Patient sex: M
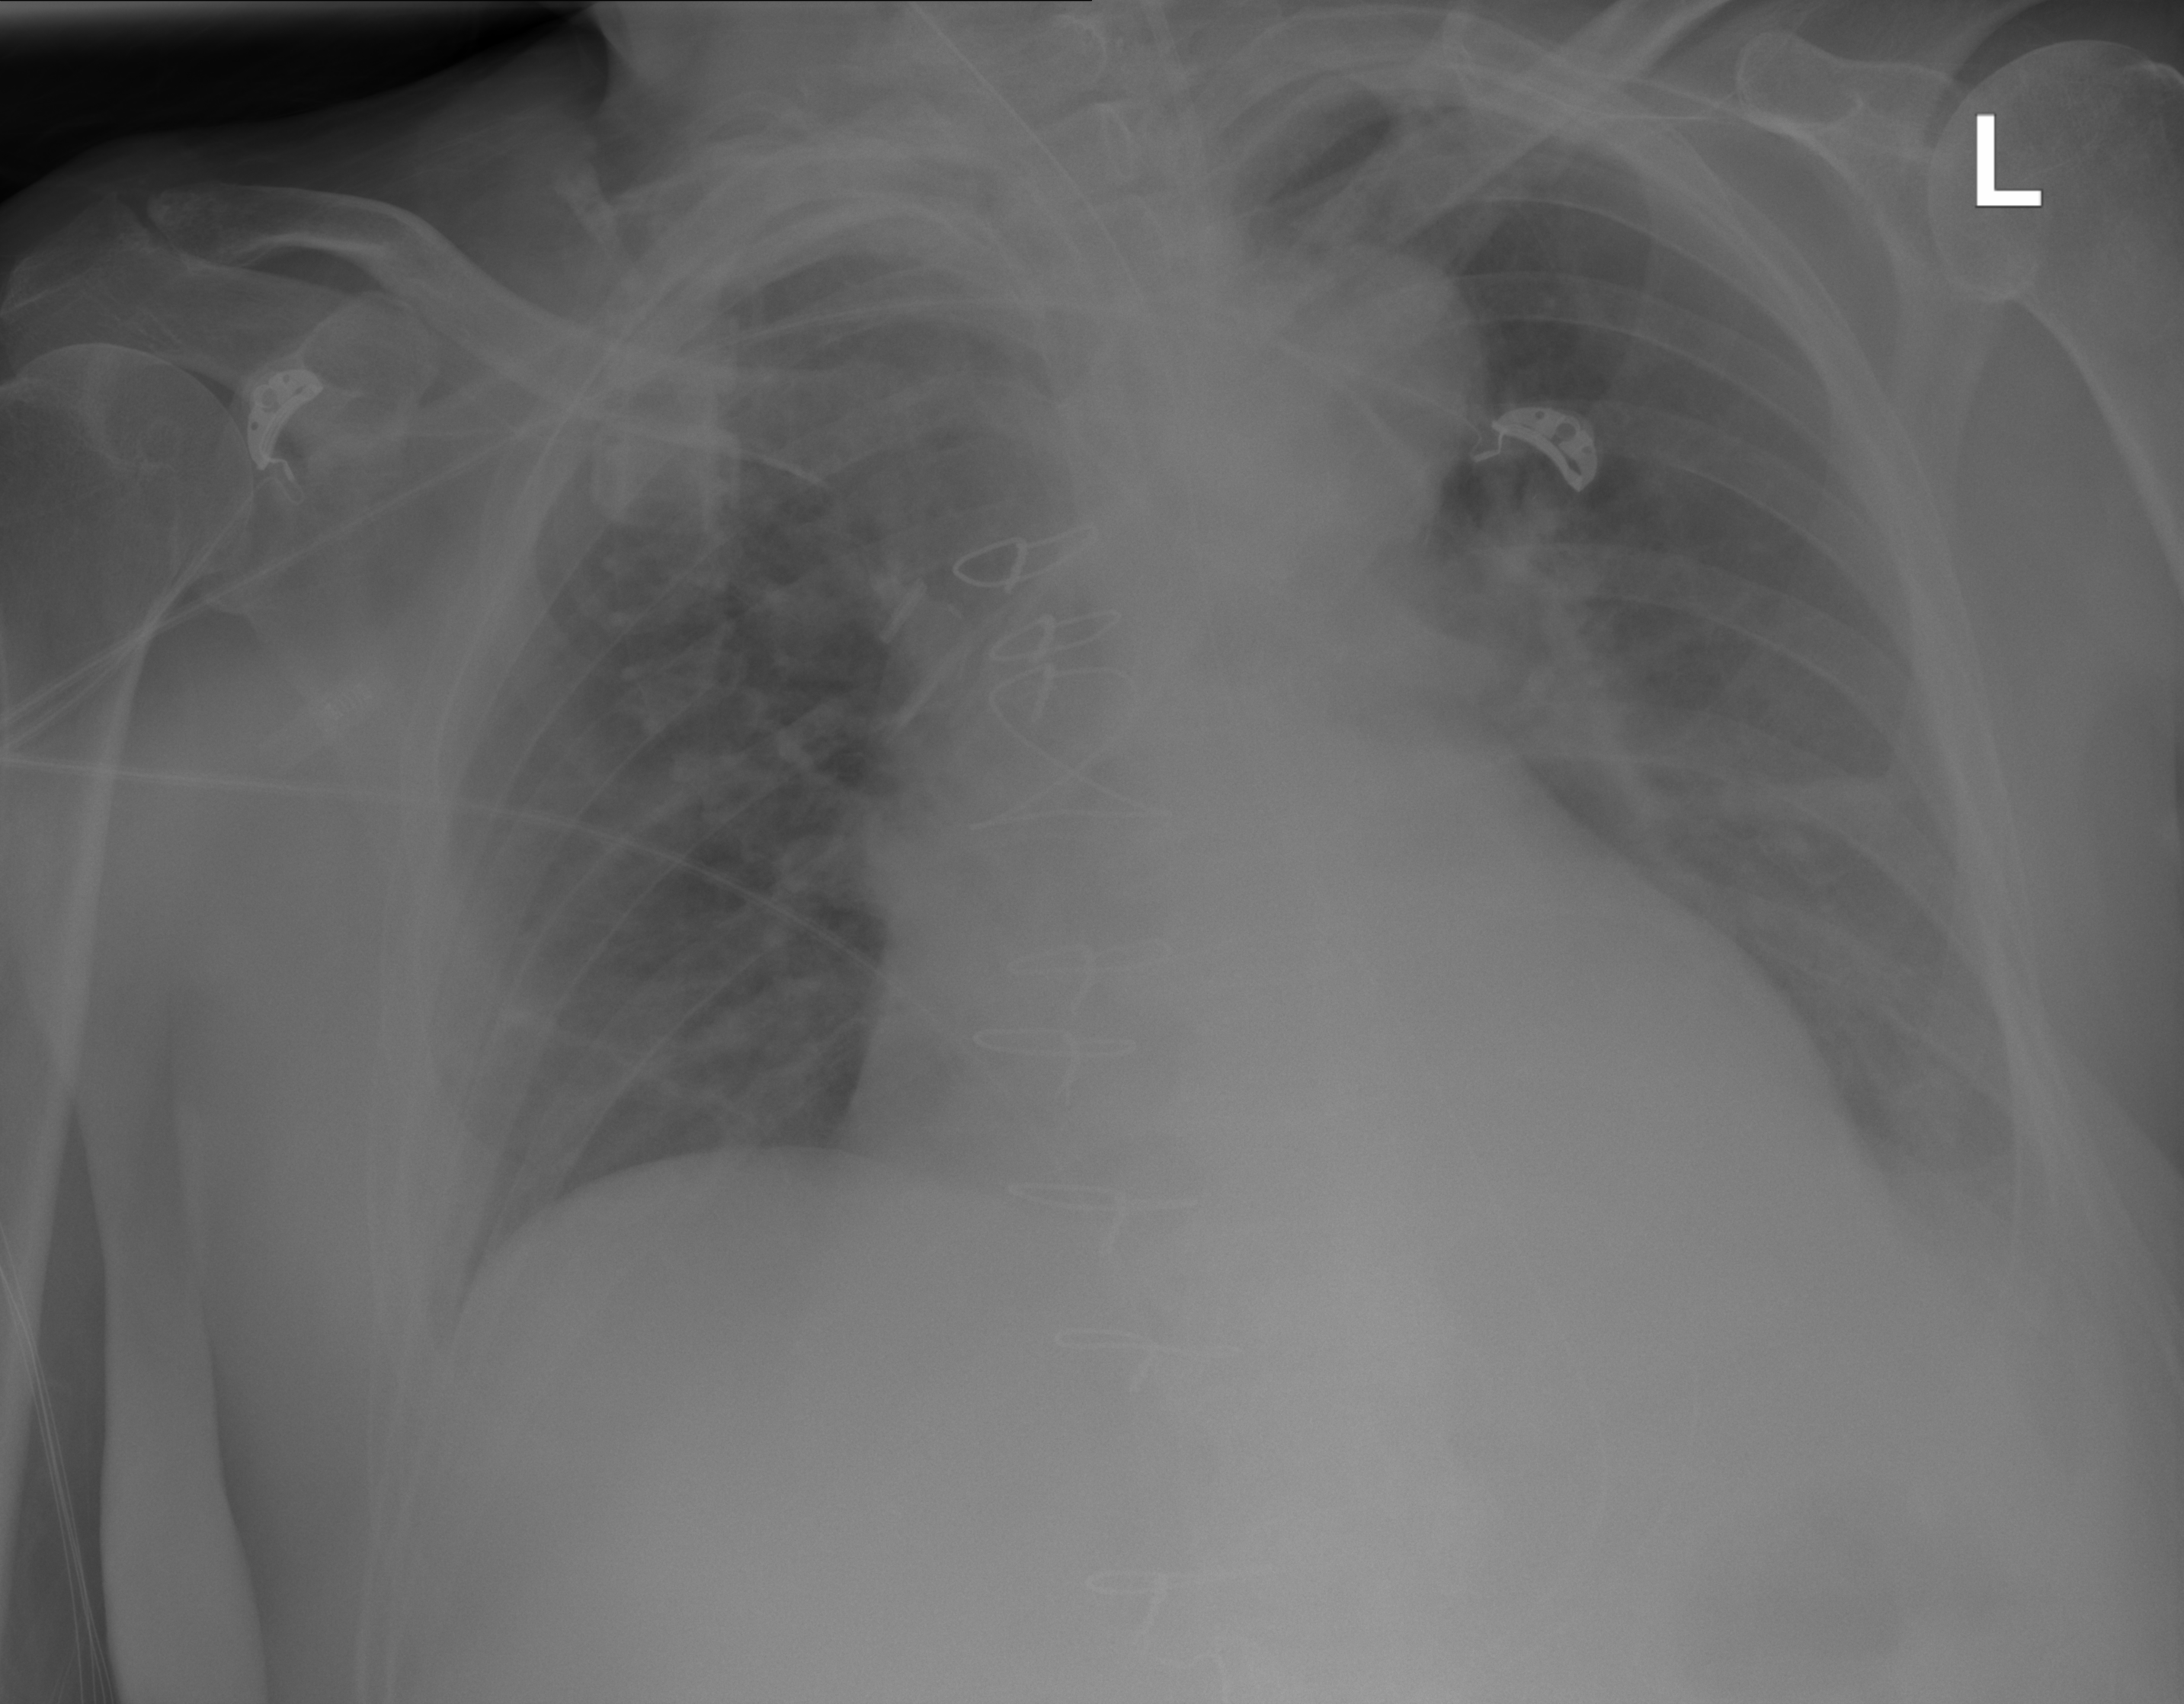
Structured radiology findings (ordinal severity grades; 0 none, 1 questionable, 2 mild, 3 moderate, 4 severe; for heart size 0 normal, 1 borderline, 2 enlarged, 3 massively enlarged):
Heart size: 2
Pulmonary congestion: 0
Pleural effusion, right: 0
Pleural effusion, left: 2
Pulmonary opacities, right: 0
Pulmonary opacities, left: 0
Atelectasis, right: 2
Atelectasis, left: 2